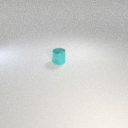
small cyan metal cylinder